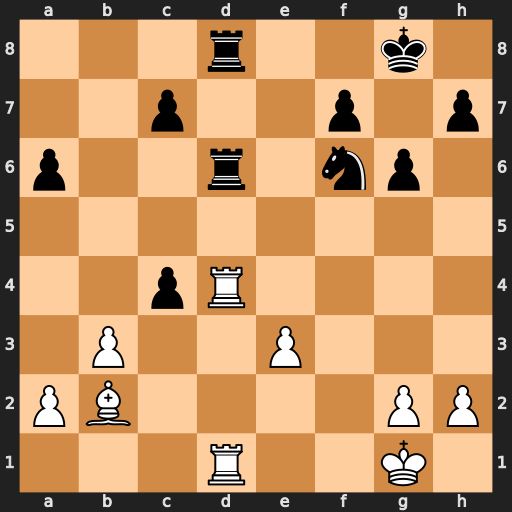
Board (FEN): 3r2k1/2p2p1p/p2r1np1/8/2pR4/1P2P3/PB4PP/3R2K1
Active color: w
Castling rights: -
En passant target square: -
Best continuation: Rxd6 Rxd6 Rxd6 cxd6 Bxf6